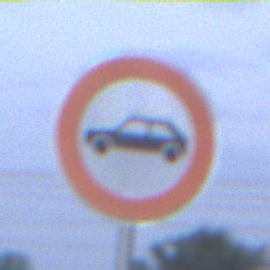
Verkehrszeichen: VerbotPersonenkraftwagen
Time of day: SunriseSunset
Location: Outdoor (Suburban)
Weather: PartlyCloudy
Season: NotSpecified
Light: Natural